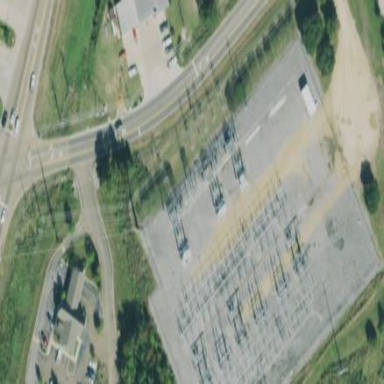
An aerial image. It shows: There is distribution substation enclosed by fence.